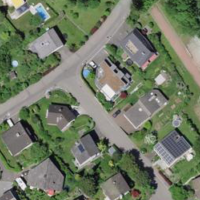
EUNIS habitat code: 55
Species observed at this site:
Portulaca oleracea